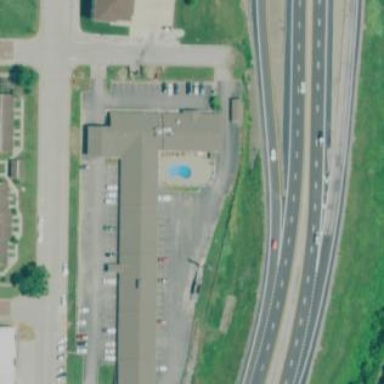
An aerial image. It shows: Motel building.